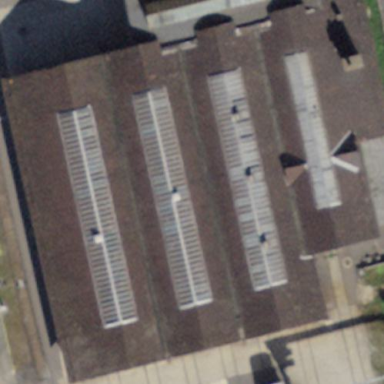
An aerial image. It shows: Workshop building located near railway.